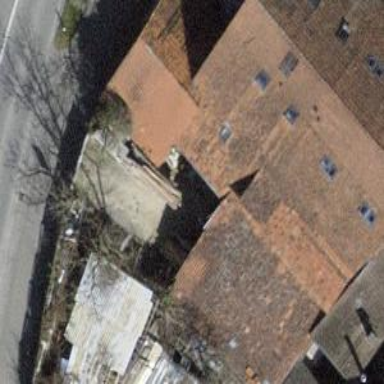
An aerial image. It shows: Building with tile roof.